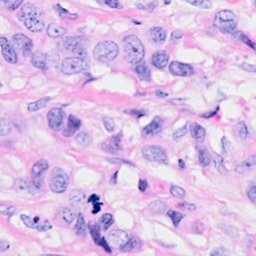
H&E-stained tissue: Breast